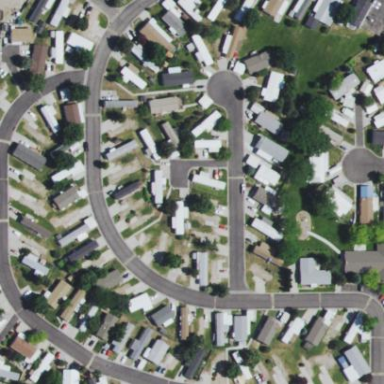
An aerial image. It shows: Residential area known as trailer park.